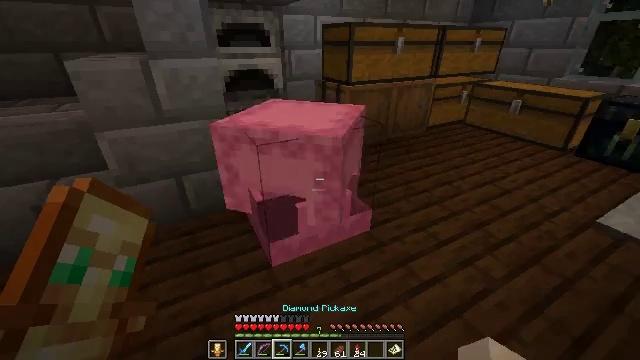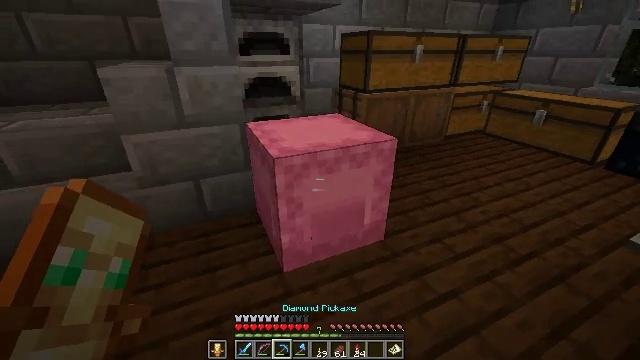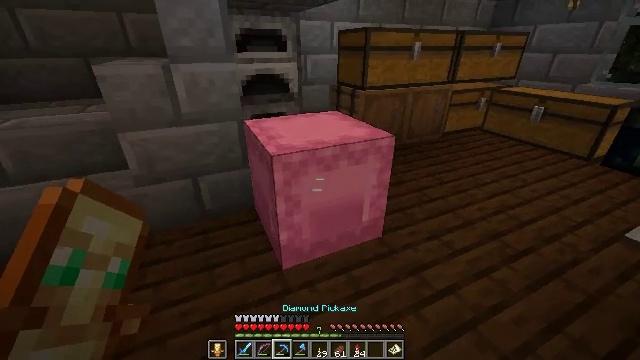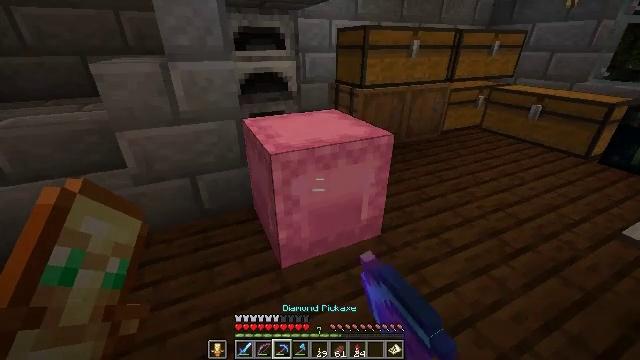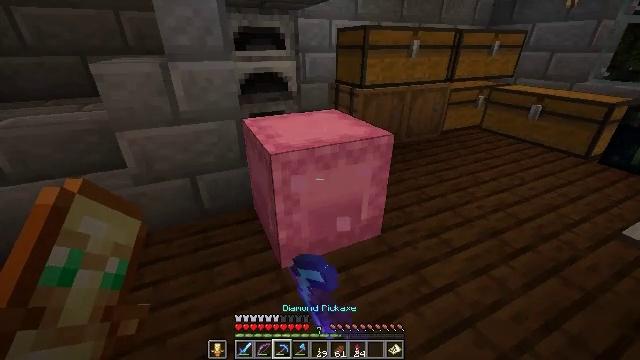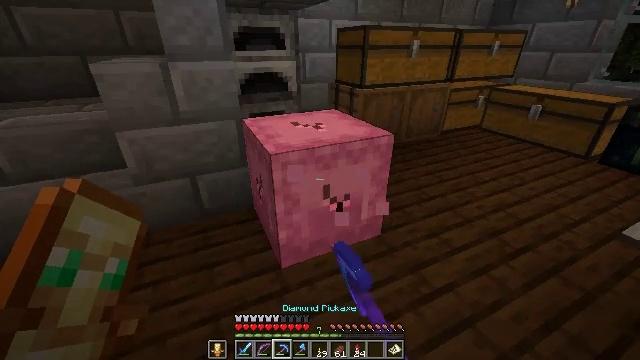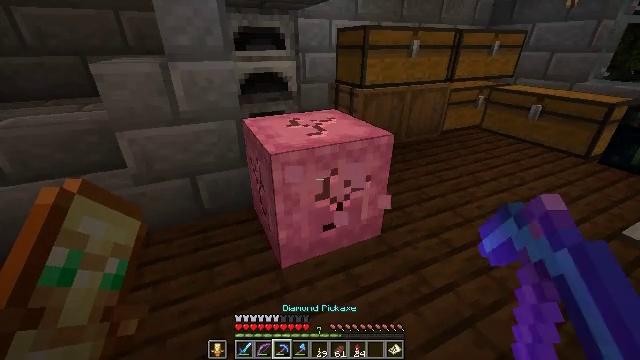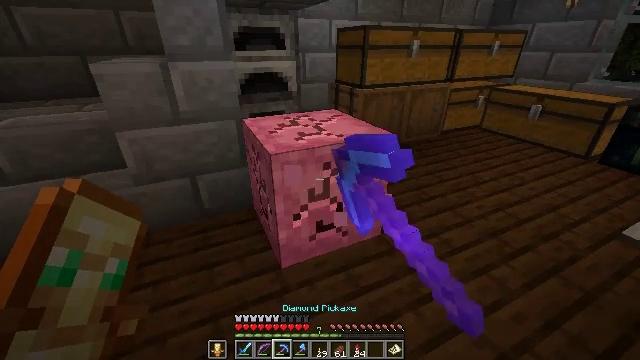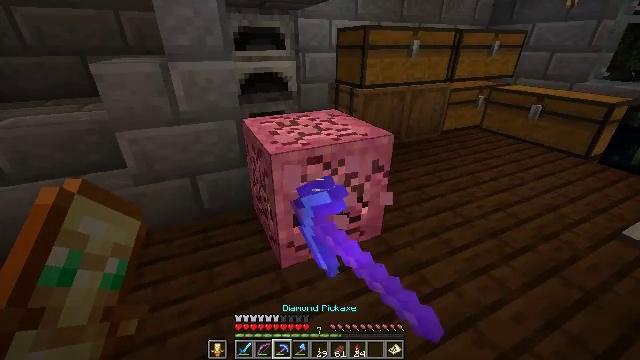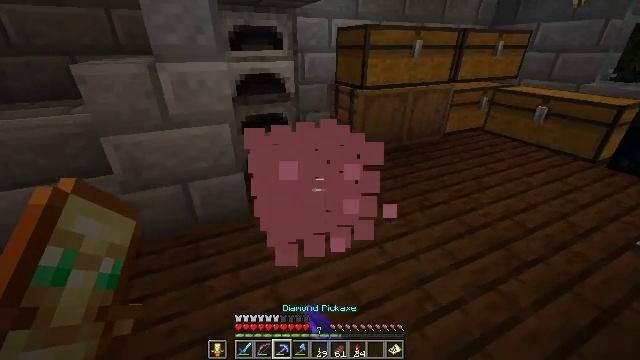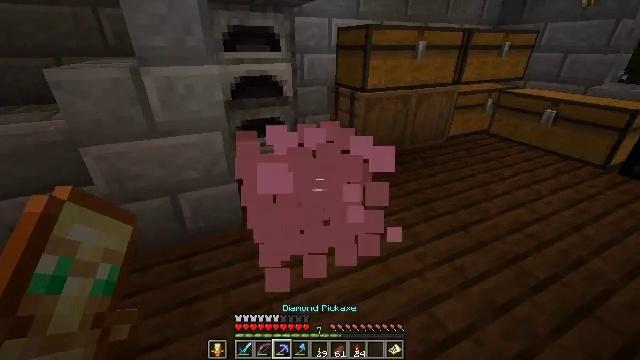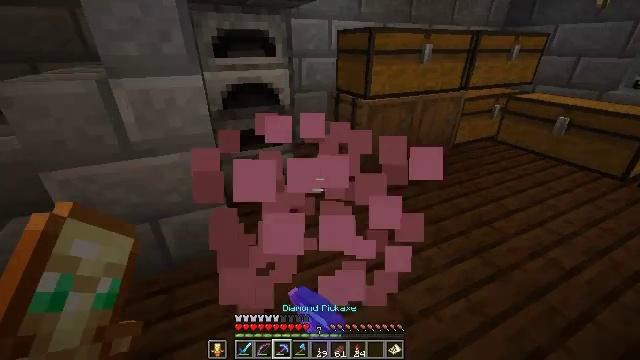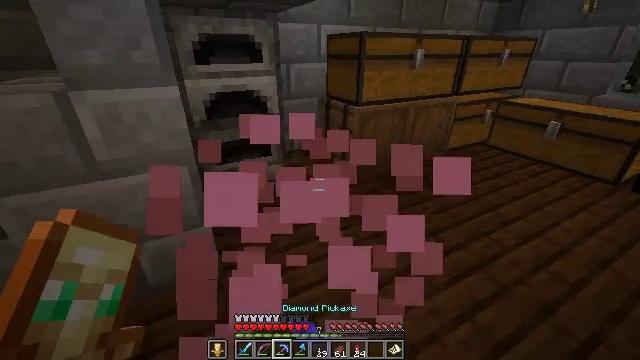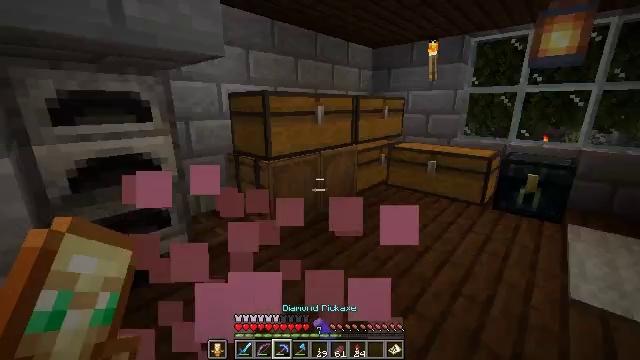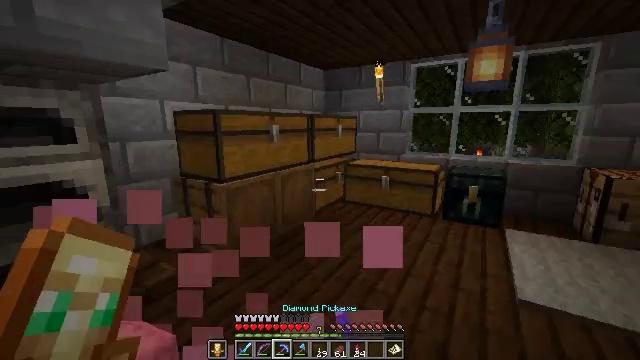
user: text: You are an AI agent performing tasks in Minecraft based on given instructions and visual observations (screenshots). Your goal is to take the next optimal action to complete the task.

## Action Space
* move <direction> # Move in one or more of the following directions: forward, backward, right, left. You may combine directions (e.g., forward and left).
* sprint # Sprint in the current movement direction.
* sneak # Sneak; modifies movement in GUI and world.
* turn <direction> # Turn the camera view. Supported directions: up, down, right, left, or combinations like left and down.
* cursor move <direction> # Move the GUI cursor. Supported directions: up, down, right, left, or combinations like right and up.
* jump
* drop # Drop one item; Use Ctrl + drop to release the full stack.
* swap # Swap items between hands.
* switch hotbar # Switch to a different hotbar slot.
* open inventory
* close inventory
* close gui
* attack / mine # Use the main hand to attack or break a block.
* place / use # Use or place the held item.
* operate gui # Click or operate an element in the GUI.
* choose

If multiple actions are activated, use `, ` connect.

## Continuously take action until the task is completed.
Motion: motion action
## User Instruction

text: Mine the pink shulker box.
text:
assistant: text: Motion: turn left and up
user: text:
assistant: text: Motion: attack / mine
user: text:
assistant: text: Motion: attack / mine
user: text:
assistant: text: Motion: attack / mine
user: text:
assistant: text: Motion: attack / mine
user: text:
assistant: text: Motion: attack / mine
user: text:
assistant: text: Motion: attack / mine
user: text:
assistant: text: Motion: move forward, attack / mine
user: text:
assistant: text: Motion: move forward, attack / mine
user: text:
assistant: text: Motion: move forward, attack / mine
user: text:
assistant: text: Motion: move forward
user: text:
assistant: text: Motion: move forward, turn right
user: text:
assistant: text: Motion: move forward, turn right and up
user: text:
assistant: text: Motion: move forward and move left, turn right and up
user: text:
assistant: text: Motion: no_op